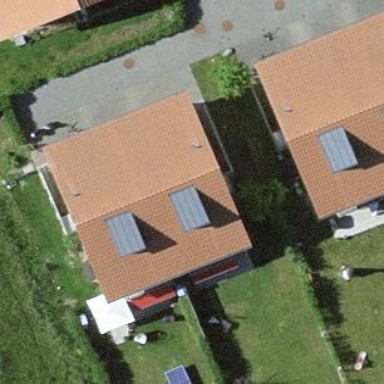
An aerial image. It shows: Terrace building.